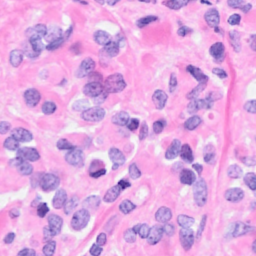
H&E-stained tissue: Breast